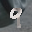
Label: 9